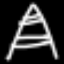
Label: The Eiffel Tower